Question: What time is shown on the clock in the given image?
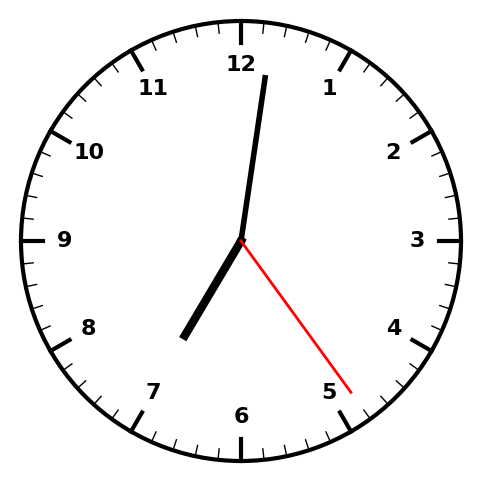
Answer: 07:01:24